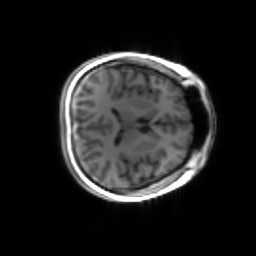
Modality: inplaneT1
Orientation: axial
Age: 22
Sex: male
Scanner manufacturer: siemens
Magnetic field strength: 3 T
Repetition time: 1.2 s
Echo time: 0.00251 s